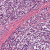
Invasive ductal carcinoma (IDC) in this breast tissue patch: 1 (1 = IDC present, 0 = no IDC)